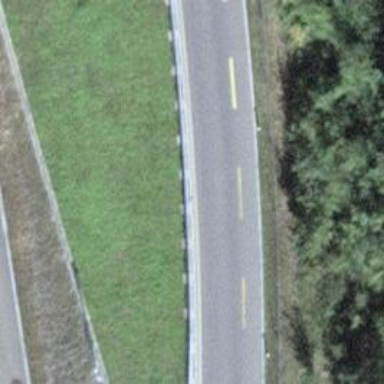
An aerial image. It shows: Guard rail.